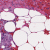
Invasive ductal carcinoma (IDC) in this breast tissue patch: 0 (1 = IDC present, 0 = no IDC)